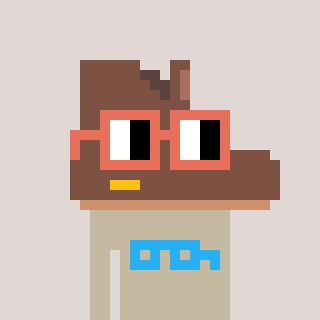
a pixel art character with square orange glasses, a boot-shaped head and a bege-colored body on a warm background